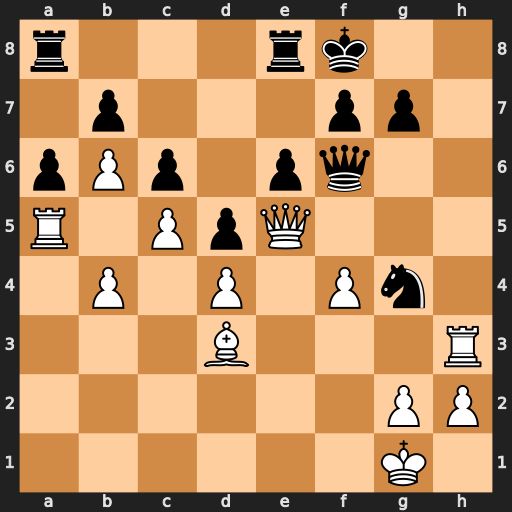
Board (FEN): r3rk2/1p3pp1/pPp1pq2/R1PpQ3/1P1P1Pn1/3B3R/6PP/6K1
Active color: w
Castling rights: -
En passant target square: -
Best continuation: Rh8+ Ke7 Qc7#